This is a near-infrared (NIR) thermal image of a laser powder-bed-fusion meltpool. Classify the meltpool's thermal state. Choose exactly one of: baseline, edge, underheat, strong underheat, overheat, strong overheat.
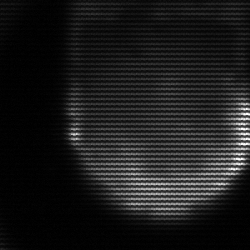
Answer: edge